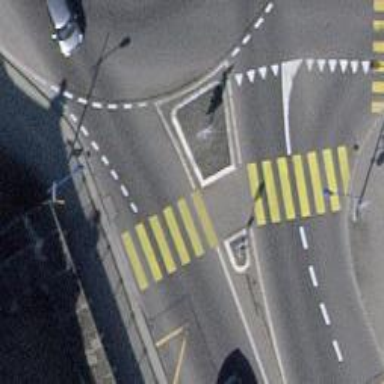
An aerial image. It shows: Kerb serving as barrier.